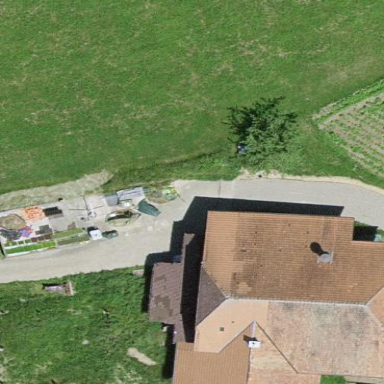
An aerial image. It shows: Farm building.